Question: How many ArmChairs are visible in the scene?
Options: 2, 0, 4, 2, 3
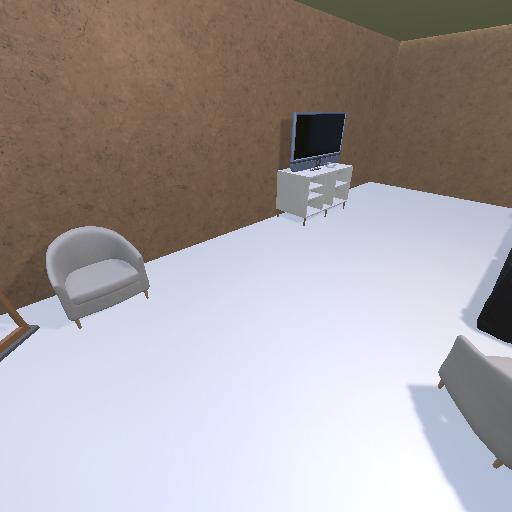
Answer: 2